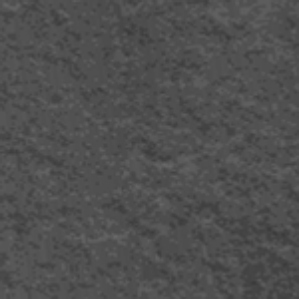
Label: frost